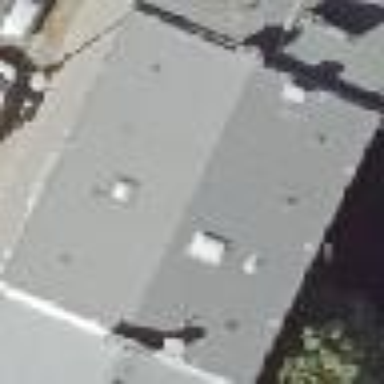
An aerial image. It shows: Residential building with tar paper roof.